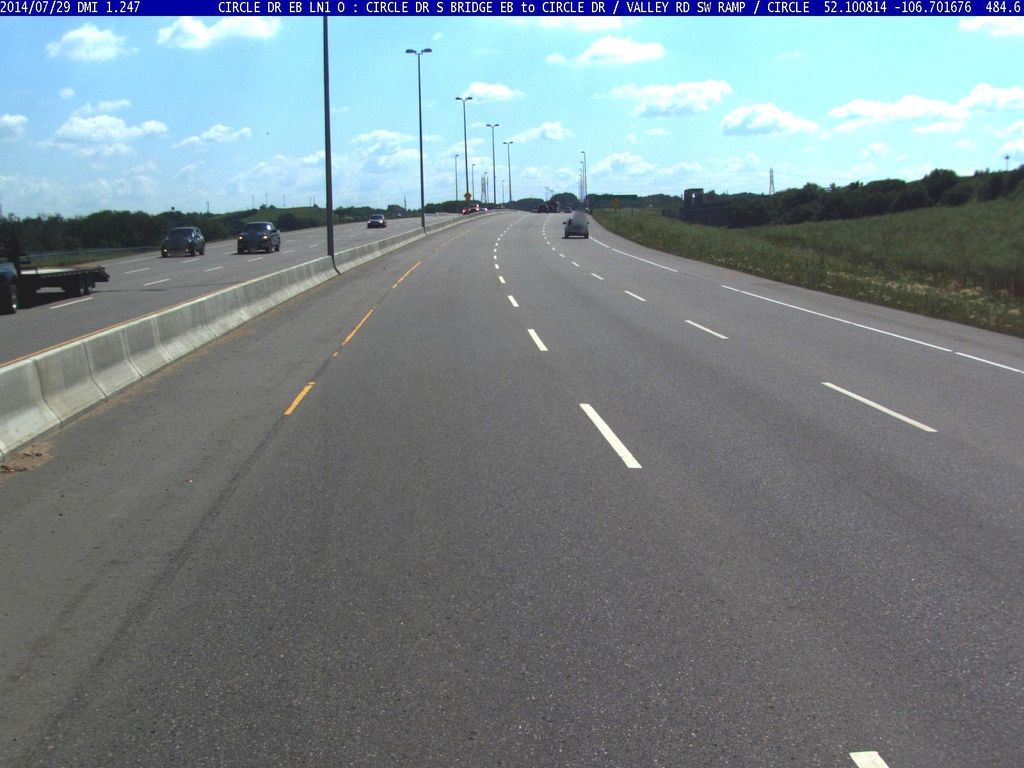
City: saskatoon